Question: Is there any charting library which provides an 'odometer' like in this <URL>?

I've gone through Highcharts but there sint like this. Where can I find an odometer like provided which shows digit values only, not a gauge or something.
I want something like <URL>. Since this is hardcoded, I want a library which will do this for me.
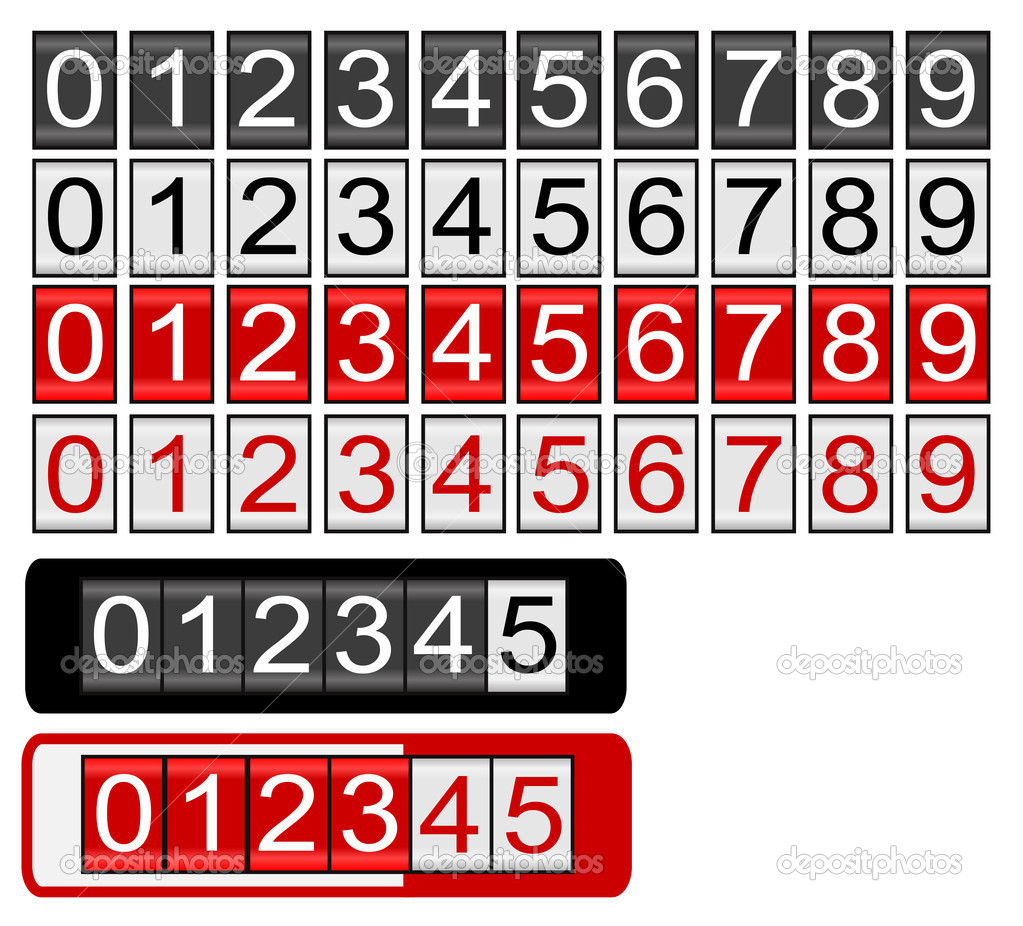
Answer: I used an SVG library before named RaphaelJS to generate cool charts.